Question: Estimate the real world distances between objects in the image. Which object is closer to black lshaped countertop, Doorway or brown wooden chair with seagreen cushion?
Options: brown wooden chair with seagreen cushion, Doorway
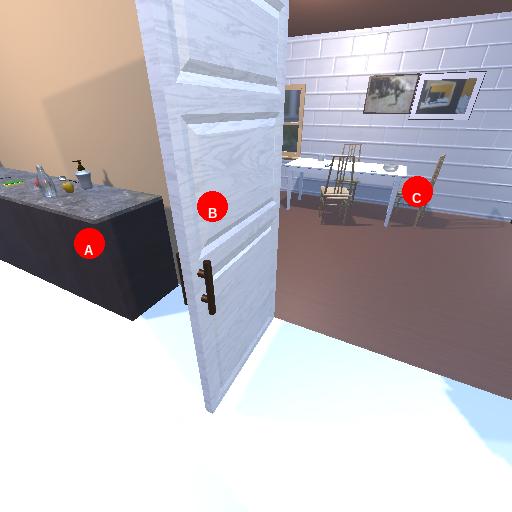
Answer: brown wooden chair with seagreen cushion